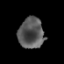
Tissue: prostate
Cell type: T cells
Senescence score: 0.3315
Nuclear area (px): 772
Mean DAPI intensity: 88.645